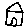
Label: house